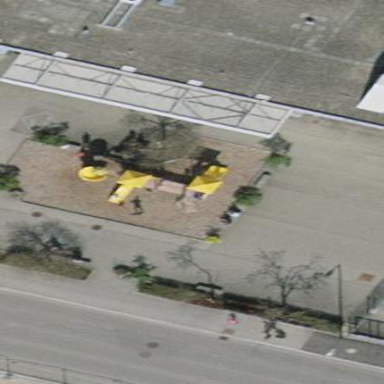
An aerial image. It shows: Playground area for leisure land.